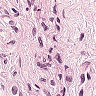
Metastatic tissue present: yes